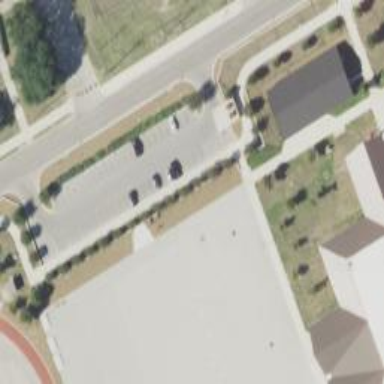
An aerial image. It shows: Parking space is available.